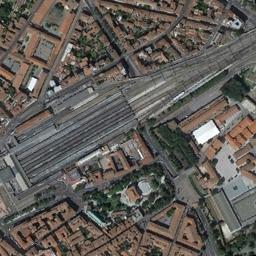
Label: railway_station